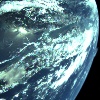
Label: cloud